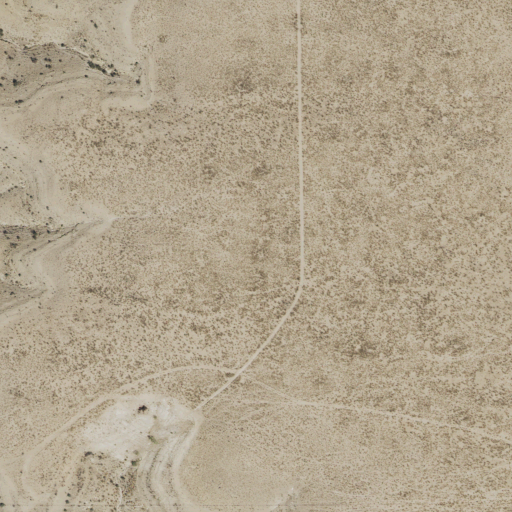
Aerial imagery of mountain in Texas named Molesworth Mesa containing grassland and shrub